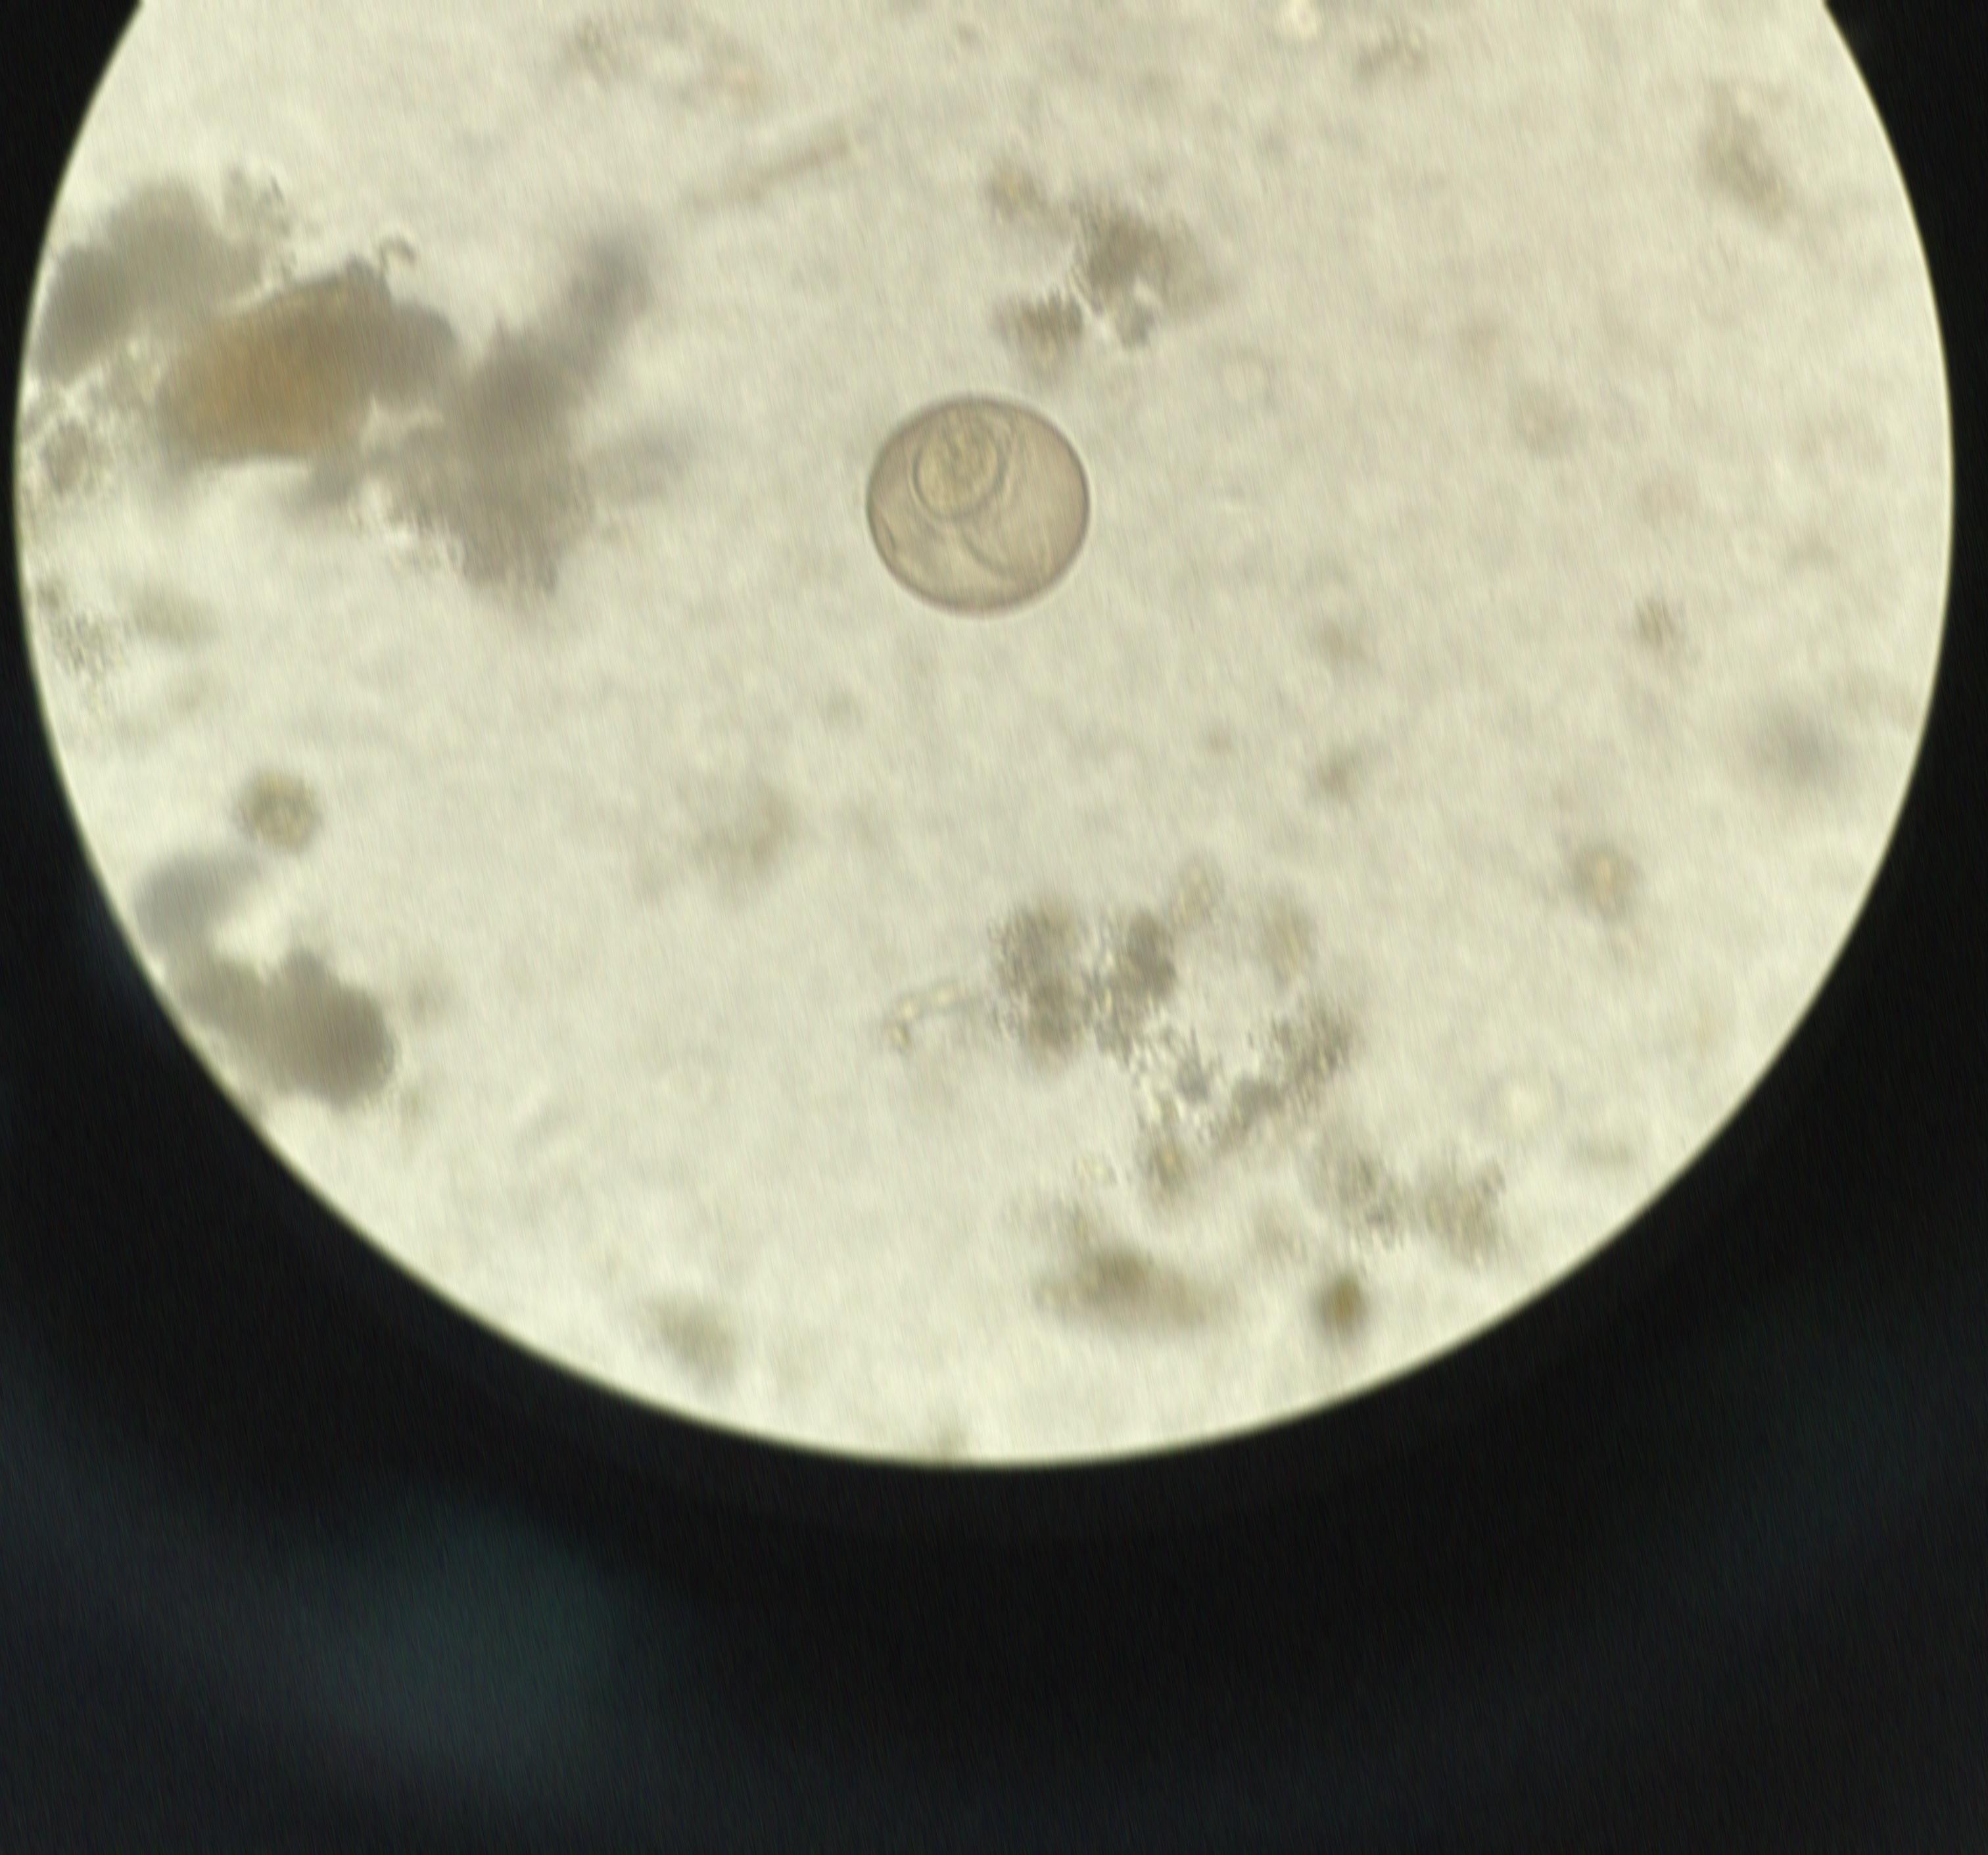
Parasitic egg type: Hymenolepis diminuta